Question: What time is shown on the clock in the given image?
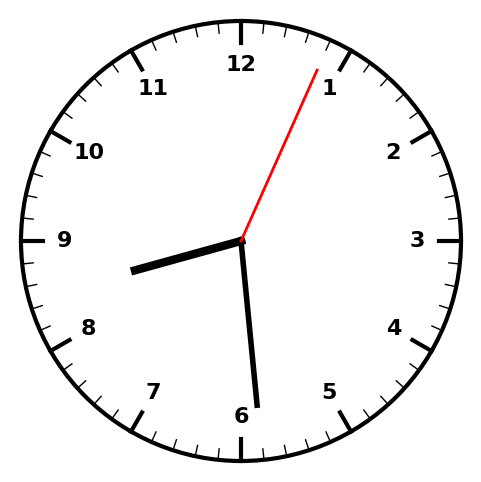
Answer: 08:29:04